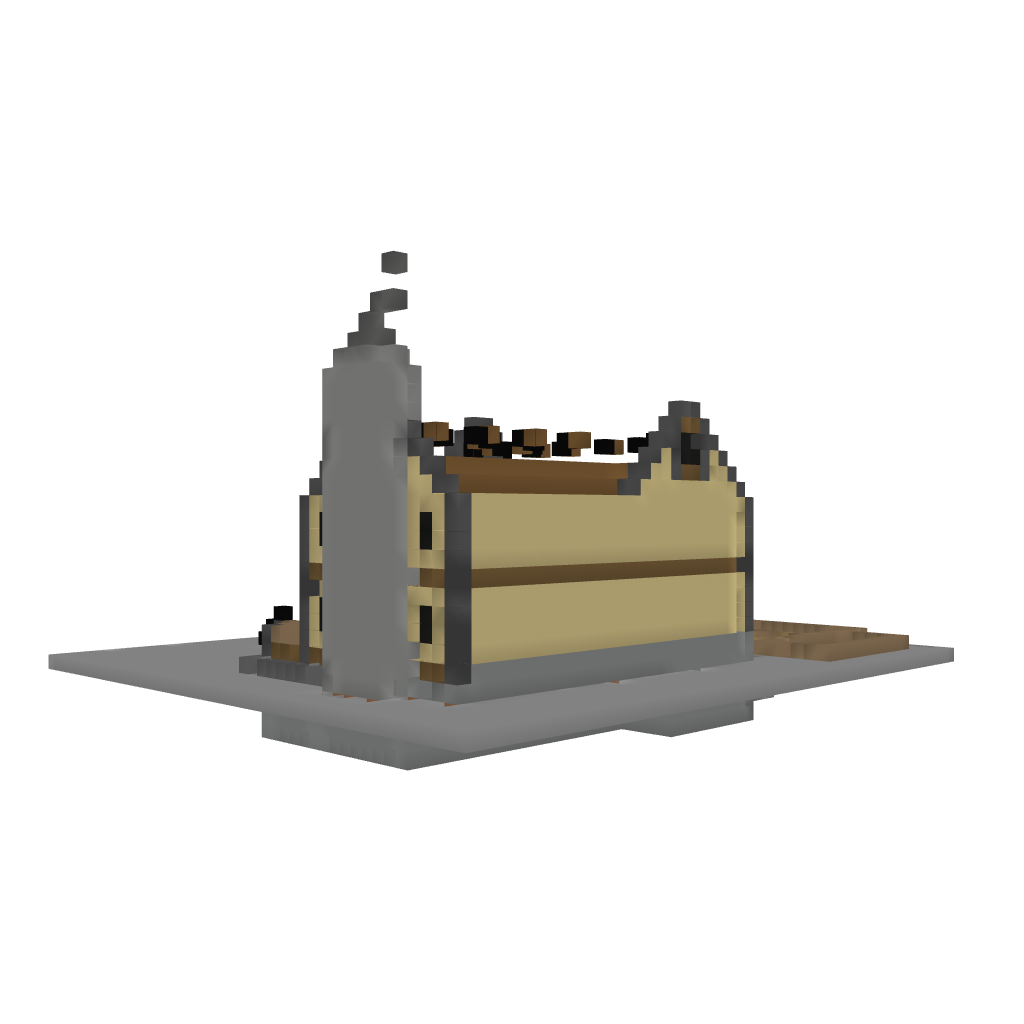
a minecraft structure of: Big Casual House